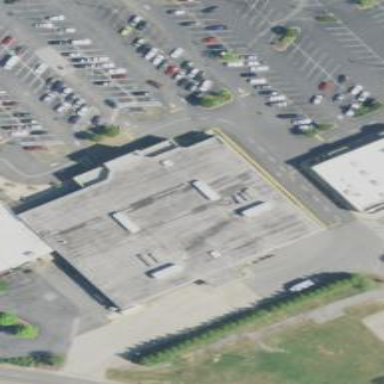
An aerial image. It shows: Commercial building housing supermarket.